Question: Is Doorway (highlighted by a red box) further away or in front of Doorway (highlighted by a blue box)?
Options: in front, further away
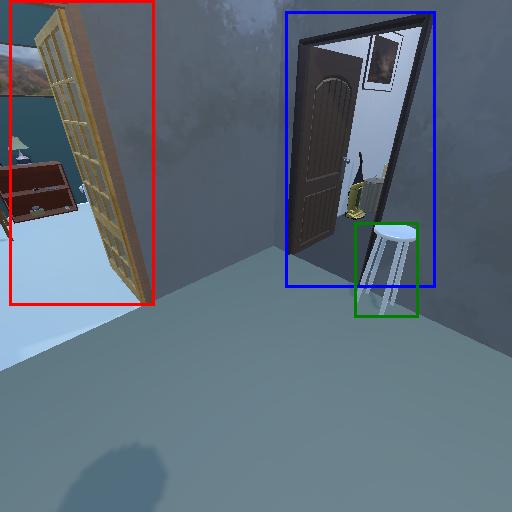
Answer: in front